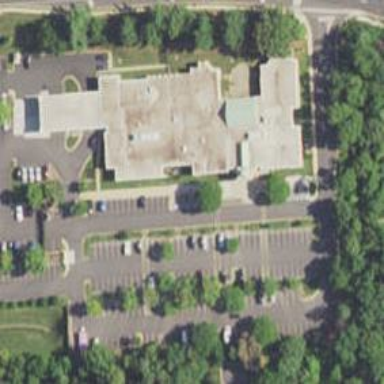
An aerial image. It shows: Government office building.